Question: view the following immage for the dashboard

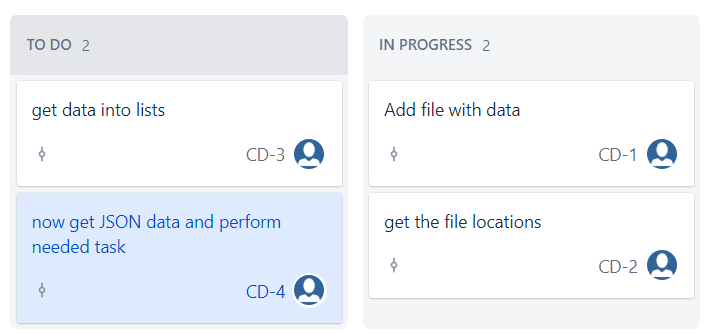
Answer: One way I used, create a filter with a JQL (Jira Query Language) that returns the list you want (like in your case, based on status). Save your filter with a name you will easily find.
Then in your dashboard, add the "Filter Results" gadget. It comes with Jira, no need to setup a plugin for this. Then configure the gadget to show the results of the filter you just created.
Another way would be to setup a Scrum board, with 1 column per status. Your issues will automatically be shown in the right column. You can even drag-drop them between columns to change the status.